Question: I recently started working on a swift project created in Xcode 6 GM, but it seems I am unable to print any variables using 'po'

Any any idea what could be causing this error?
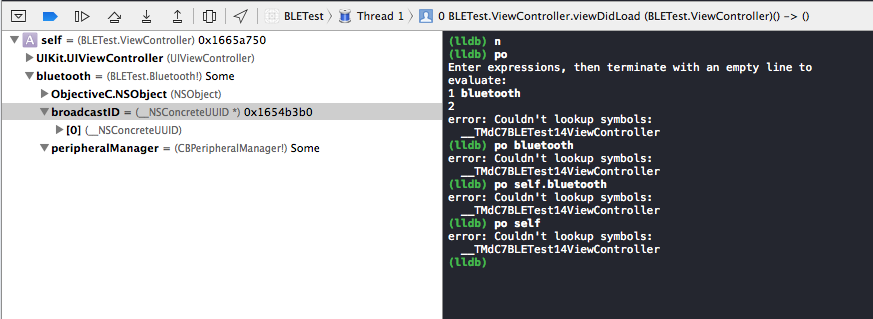
Answer: Are you running on a 32-bit device?
From the Xcode 6.1 beta Release Notes:
* Expressions like expr, p, and print that are evaluated from the LLDB prompt in the debugger console will fail on 32-bit iOS devices. However, they will work on 64-bit devices and the iOS simulator. (<PHONE>)